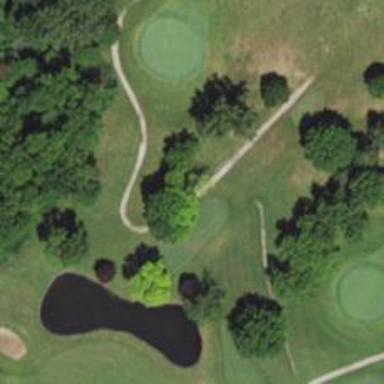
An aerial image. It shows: Path for both road and golf.